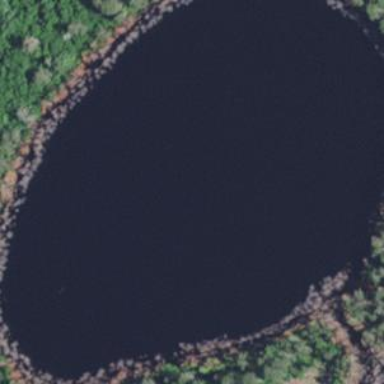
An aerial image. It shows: Pond surrounded by natural water.